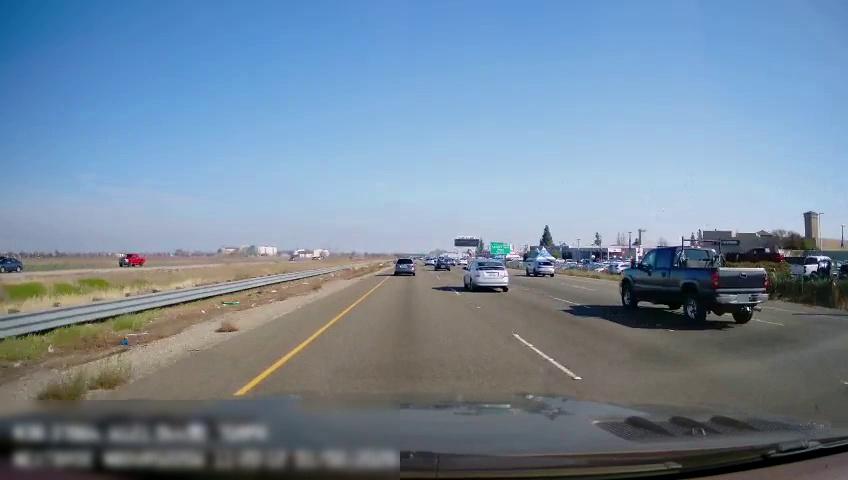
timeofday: Day
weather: Sunny
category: Drivable Space
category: Vehicles | Car
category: Vehicles | Car
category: Vehicles | Truck
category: Vehicles | Car
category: Vehicles | Car
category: Vehicles | Car
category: Vehicles | Car
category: Vehicles | Car
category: Vehicles | Car
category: Lanes | Current Lane
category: Lanes | Current Lane
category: Lanes | Alternate Lane
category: Lanes | Alternate Lane
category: Lanes | Alternate Lane
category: Traffic | Signs
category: Traffic | Signs